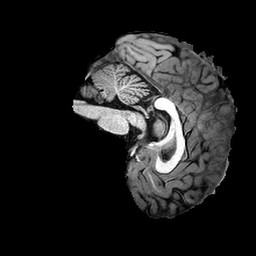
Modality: T1w
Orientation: sagittal